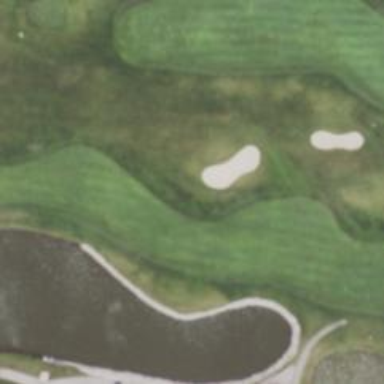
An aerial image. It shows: View of golf hole.